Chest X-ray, PA view. Patient: 65 years old, sex F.
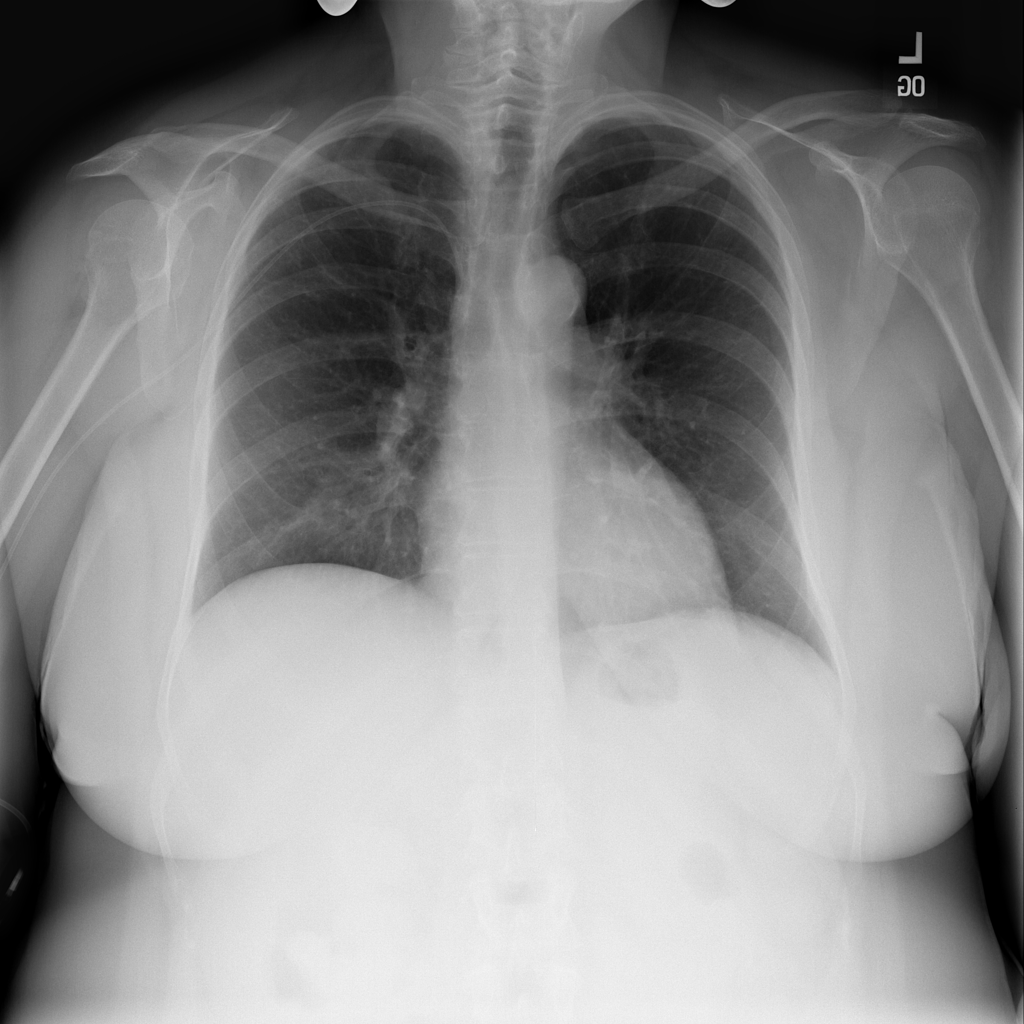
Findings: No Finding